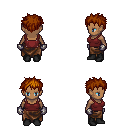
a pixel art fantasy rpg character, female body template, human, dark skin, maroon pirate shirt, robe skirt, brunette bedhead hairstyle, metal gloves, black shoes, four views (front, back, left, right), 2x2 character sprite sheet, small pixel art, hard edges, no anti-aliasing